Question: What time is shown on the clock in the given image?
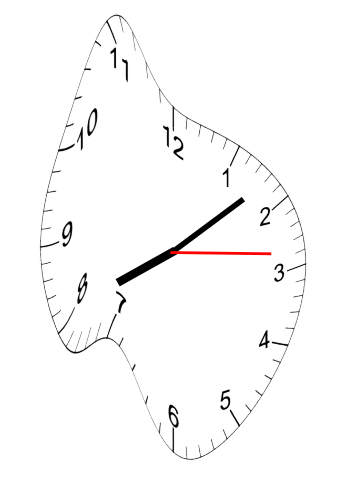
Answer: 08:08:14